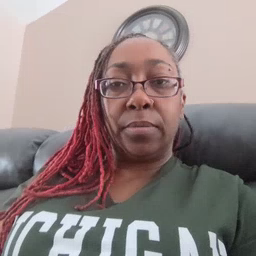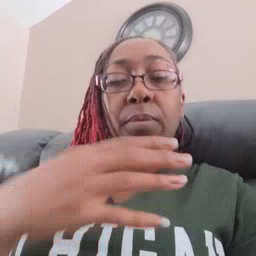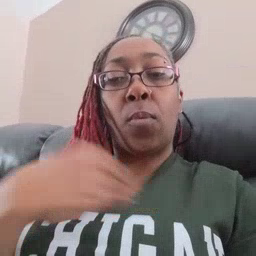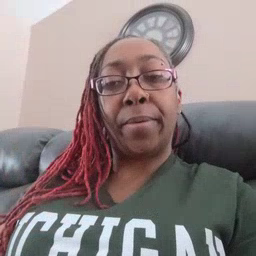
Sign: white